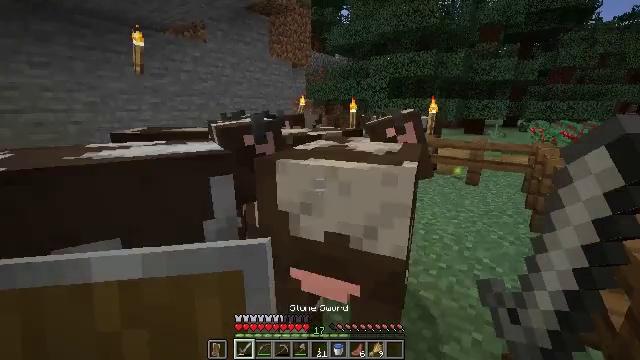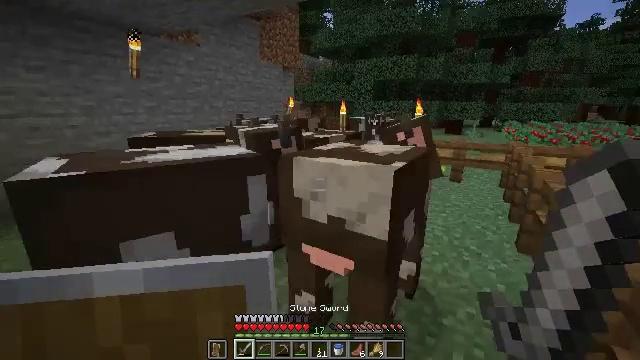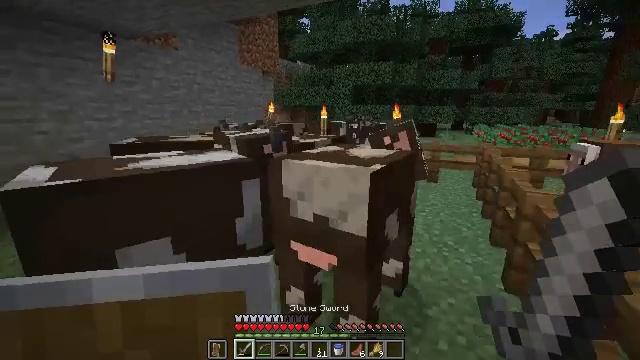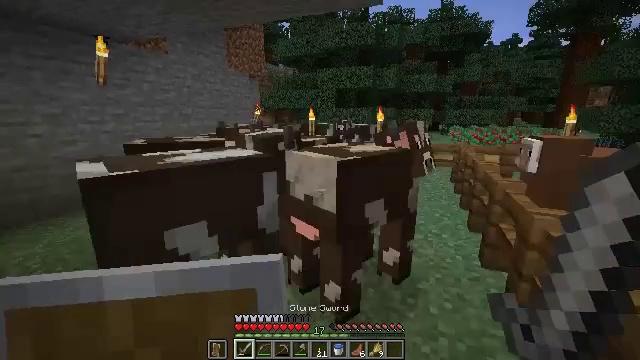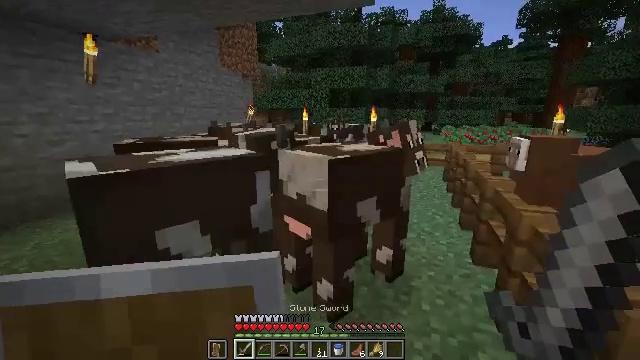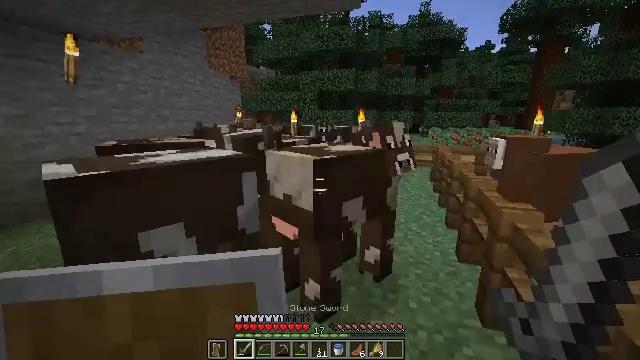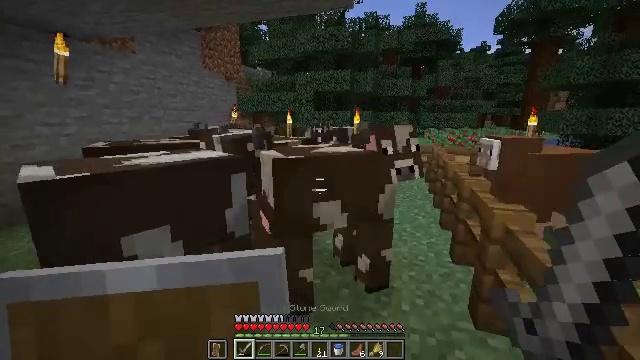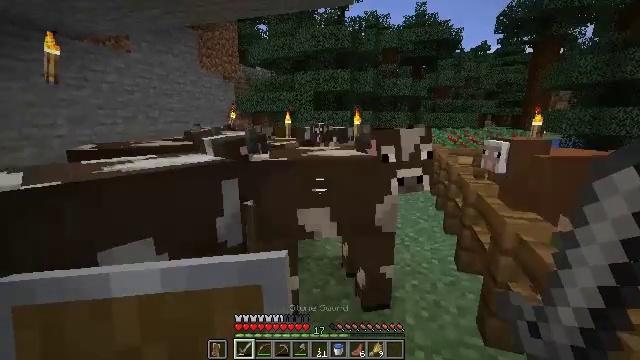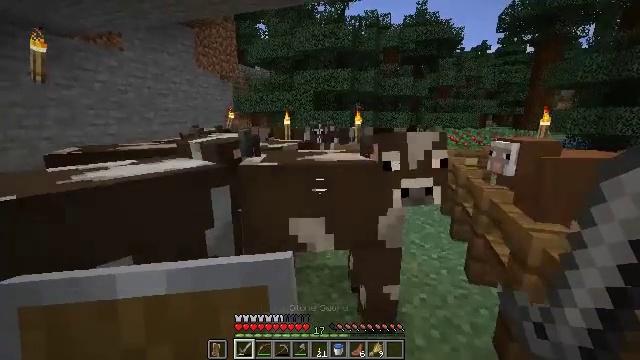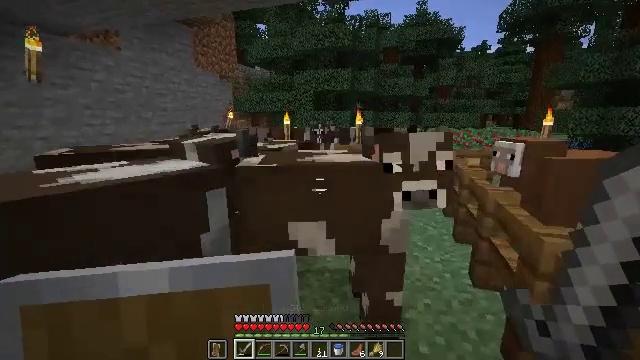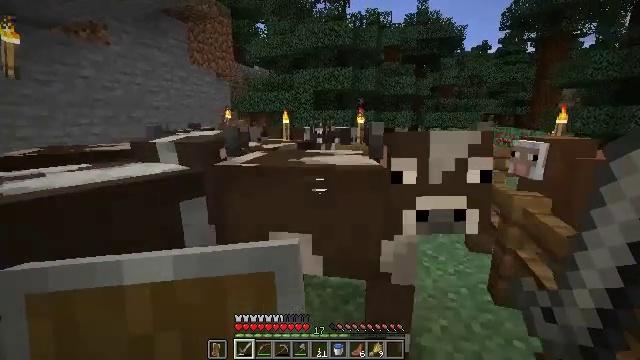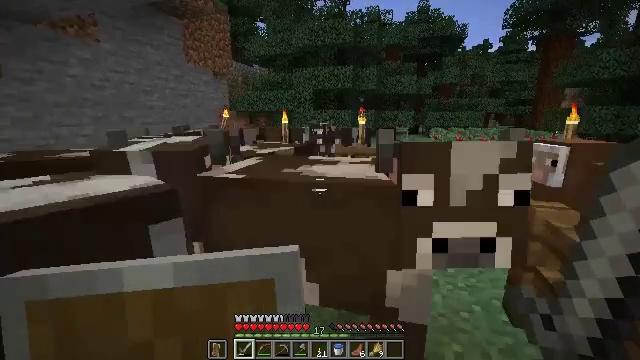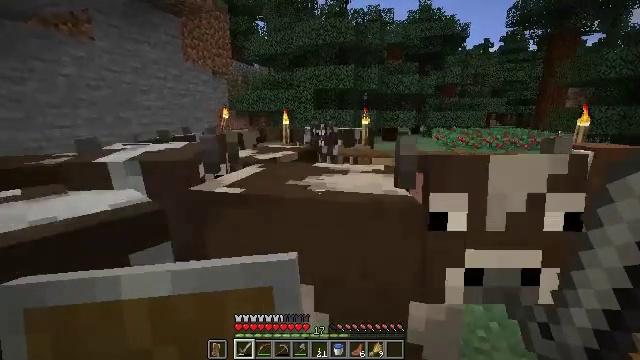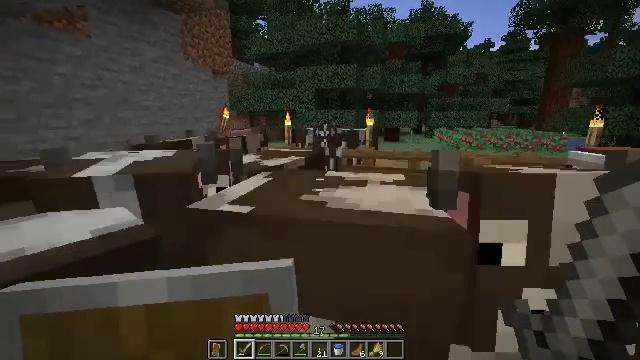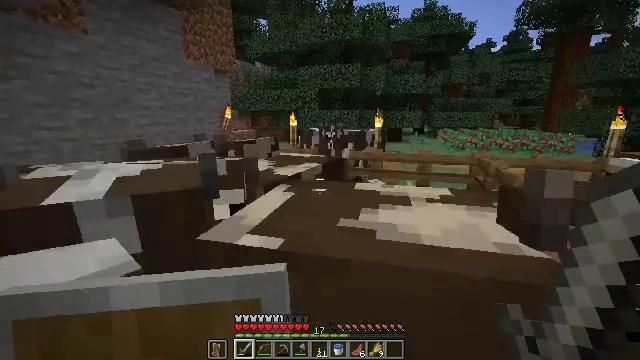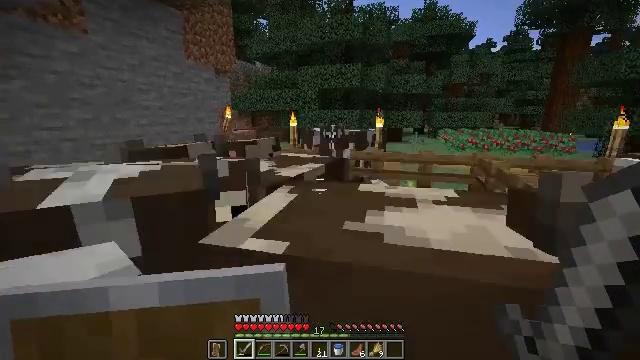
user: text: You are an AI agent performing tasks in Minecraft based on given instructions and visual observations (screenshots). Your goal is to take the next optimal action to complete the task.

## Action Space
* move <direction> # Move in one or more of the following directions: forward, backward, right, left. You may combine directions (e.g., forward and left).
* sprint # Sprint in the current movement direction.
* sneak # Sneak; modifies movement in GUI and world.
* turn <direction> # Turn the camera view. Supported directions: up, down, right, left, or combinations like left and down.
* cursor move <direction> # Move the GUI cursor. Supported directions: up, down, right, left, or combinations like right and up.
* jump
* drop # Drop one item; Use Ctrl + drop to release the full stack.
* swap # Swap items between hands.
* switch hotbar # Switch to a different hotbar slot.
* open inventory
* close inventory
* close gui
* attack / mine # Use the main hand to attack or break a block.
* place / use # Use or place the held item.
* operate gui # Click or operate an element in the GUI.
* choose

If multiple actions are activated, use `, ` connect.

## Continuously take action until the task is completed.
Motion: motion action
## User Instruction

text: Gather spruce fence pieces.
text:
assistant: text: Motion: move back and move left, turn right
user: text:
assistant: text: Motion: move back and move left, turn right
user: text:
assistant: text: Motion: move back, turn right
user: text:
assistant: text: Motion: move back, turn right
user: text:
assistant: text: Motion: move back, turn right
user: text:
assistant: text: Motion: move forward
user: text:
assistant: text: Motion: move forward
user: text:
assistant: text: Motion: move forward
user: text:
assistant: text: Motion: move forward
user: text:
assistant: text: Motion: move forward
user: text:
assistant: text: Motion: move forward
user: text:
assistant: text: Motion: move forward and move left
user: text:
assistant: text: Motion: move forward and move left
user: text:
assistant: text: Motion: move forward and move left
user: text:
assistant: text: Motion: move forward and move left
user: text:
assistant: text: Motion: move forward and move left
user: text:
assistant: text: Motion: move left
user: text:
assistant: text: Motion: move left, turn right
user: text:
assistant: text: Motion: move left, turn right
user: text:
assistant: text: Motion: move left, turn right
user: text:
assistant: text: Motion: move left, turn right
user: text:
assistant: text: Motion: move left, turn right
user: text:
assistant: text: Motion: move left, turn right
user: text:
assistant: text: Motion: move left, turn right
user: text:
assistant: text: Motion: move left
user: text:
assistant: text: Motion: move left
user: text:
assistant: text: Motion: move left, turn right
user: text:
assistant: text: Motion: move left, turn right
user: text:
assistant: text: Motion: move forward and move left
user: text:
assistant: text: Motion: move forward and move left, turn right